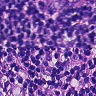
Metastatic tissue present: yes